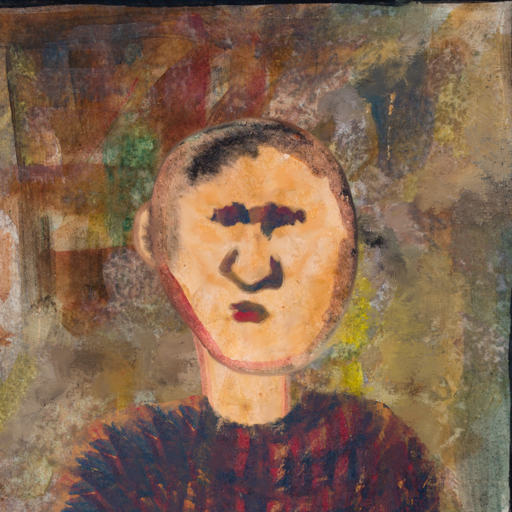
Background: Mosgoul, Head And Neck Front: Childish, Face Front: In_The_Sun, Bust: In_The_Sun, Hair Front: Blank, Head Accessory: Blank, Second Necklace: Blank, Necklace: Blank, Baby: Blank